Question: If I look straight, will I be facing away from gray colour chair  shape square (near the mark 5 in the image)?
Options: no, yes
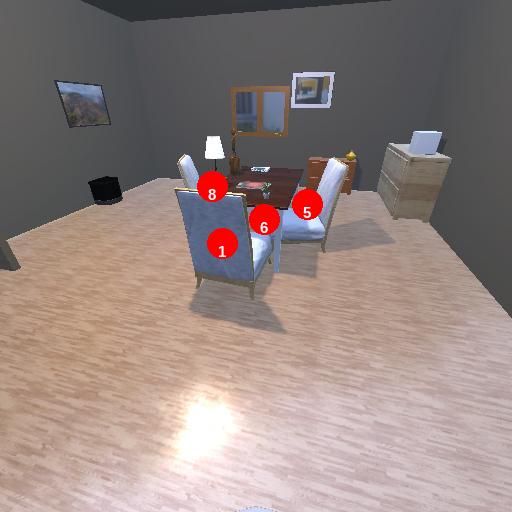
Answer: no